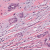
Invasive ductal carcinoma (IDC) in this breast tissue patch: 1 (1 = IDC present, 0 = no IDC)